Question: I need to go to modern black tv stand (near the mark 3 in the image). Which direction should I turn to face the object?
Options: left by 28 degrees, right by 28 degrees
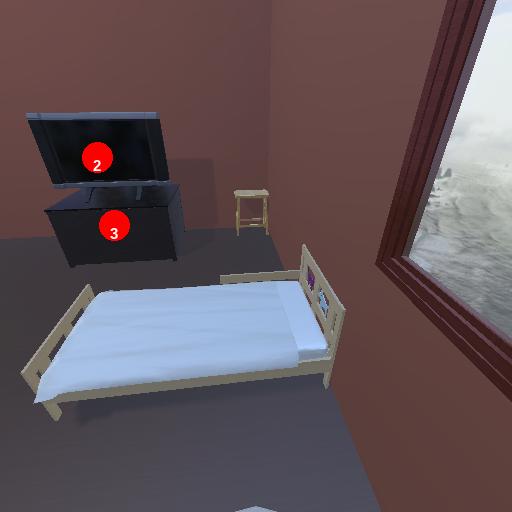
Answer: left by 28 degrees